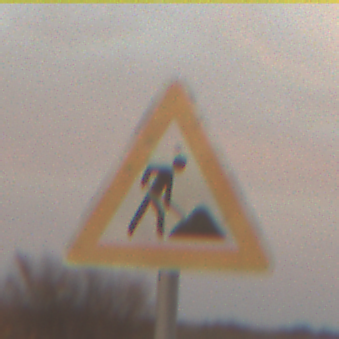
Verkehrszeichen: Arbeitsstelle
Umgebung: Outdoor, Nature
Tageszeit: SunriseSunset
Wetter: PartlyCloudy
Licht: Natural
Jahreszeit: NotSpecified
Kontrast: LowContrast